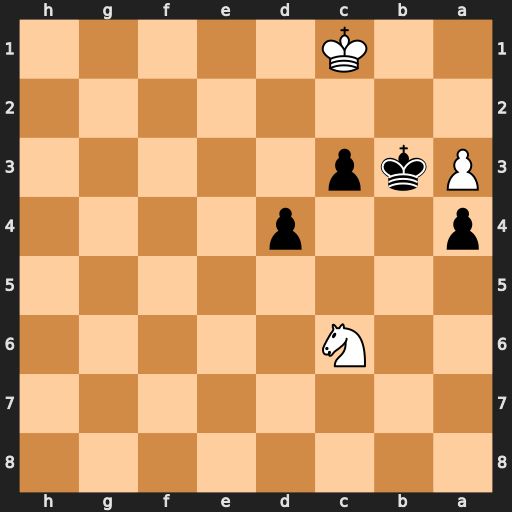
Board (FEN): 8/8/2N5/8/p2p4/Pkp5/8/2K5
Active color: b
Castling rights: -
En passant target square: -
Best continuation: d3 Ne5 d2+ Kd1 Kxa3 Kc2 Kb4